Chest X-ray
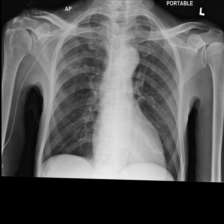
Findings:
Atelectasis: negative
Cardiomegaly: negative
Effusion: negative
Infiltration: negative
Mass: negative
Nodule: negative
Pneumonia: negative
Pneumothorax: negative
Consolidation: negative
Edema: negative
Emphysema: negative
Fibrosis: negative
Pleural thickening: negative
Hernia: negative